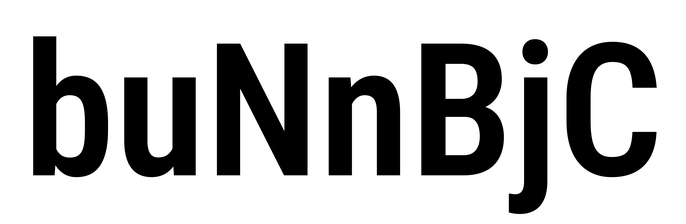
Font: Roboto_Condensed_SemiBold